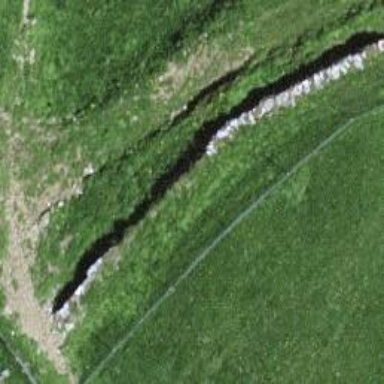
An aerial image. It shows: Wall barrier.